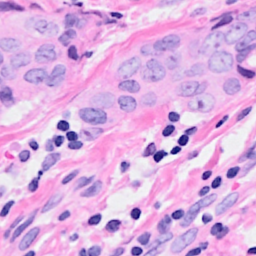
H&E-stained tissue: Breast